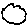
Label: cloud